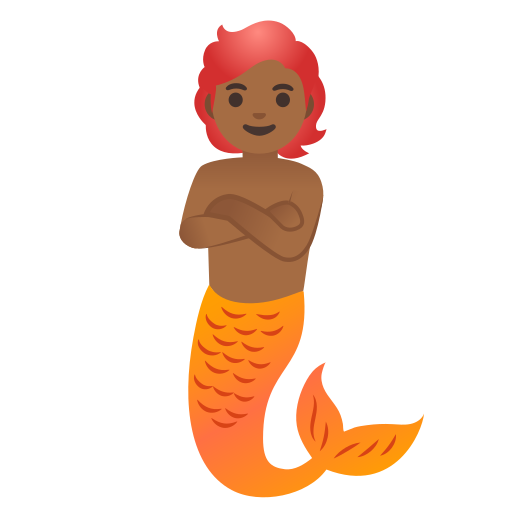
Emoji: 🧜🏾